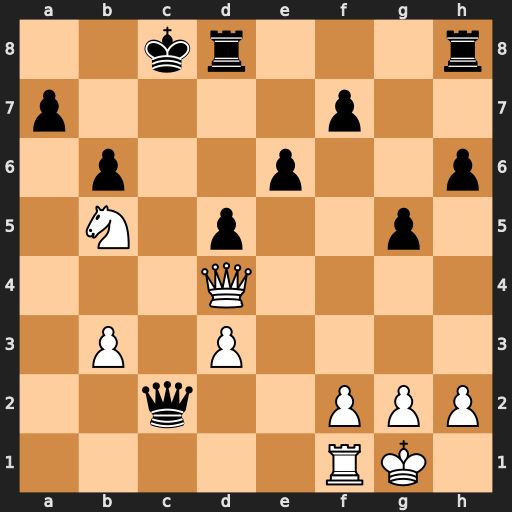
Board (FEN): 2kr3r/p4p2/1p2p2p/1N1p2p1/3Q4/1P1P4/2q2PPP/5RK1
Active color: w
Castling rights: -
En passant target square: -
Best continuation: Qa1 a5 Rc1